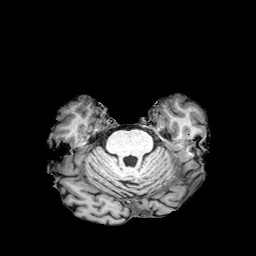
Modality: T1w
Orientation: coronal
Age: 70
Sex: male
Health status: healthy